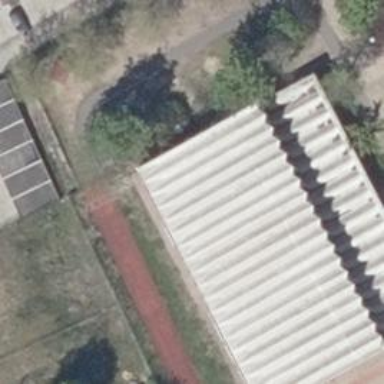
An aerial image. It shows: School building with sports center offering variety of sports activities.